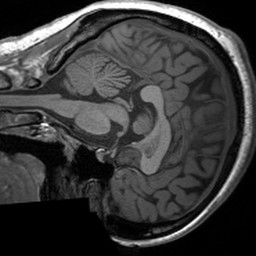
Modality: T1w
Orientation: sagittal
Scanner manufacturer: siemens
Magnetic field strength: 3 T
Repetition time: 1.54 s
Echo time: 0.00234 s